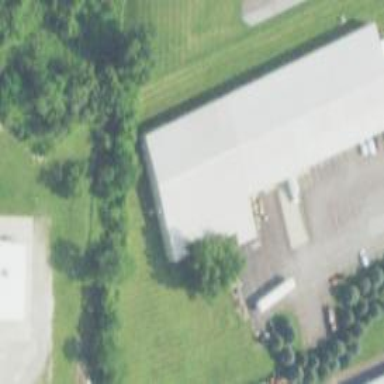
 painted in silver. The building itself is tan in color."